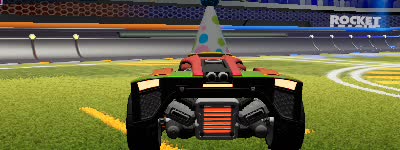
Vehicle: breakout